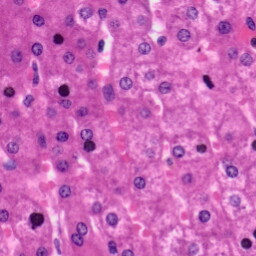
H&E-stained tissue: Liver